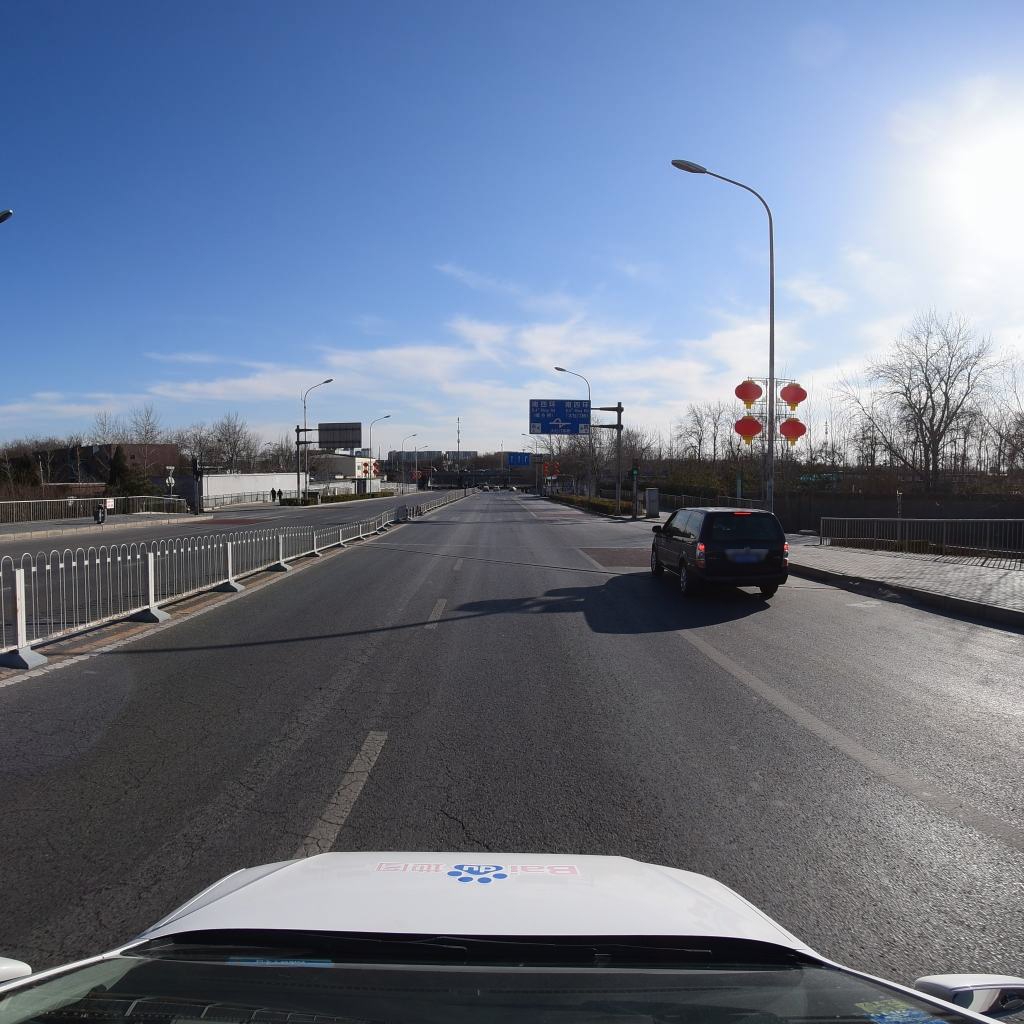
Region: Fengtai
Road damage annotations: alligator crack